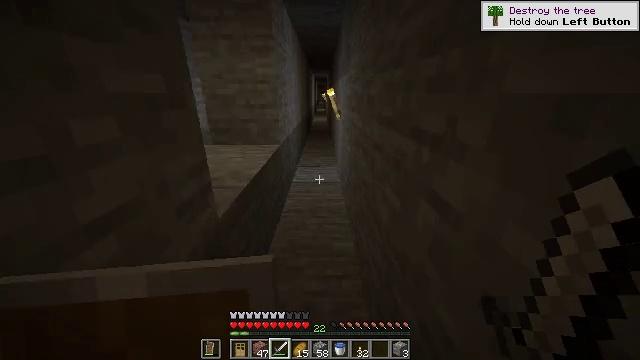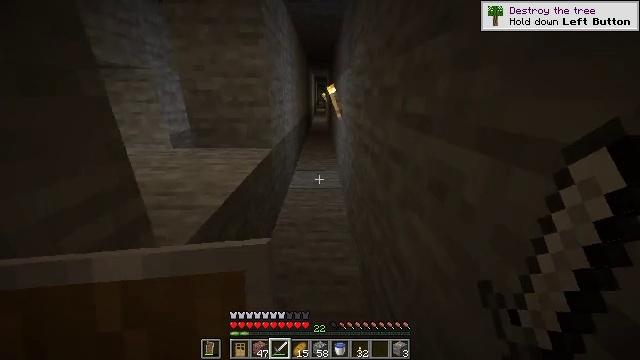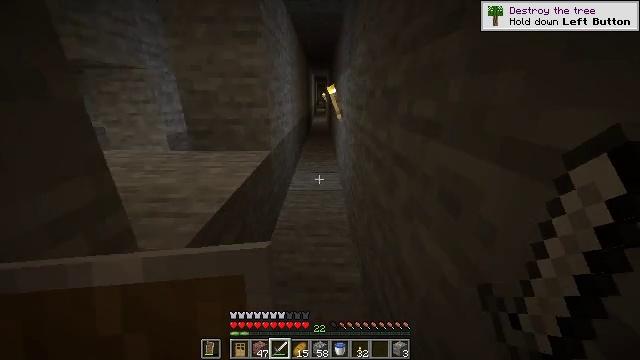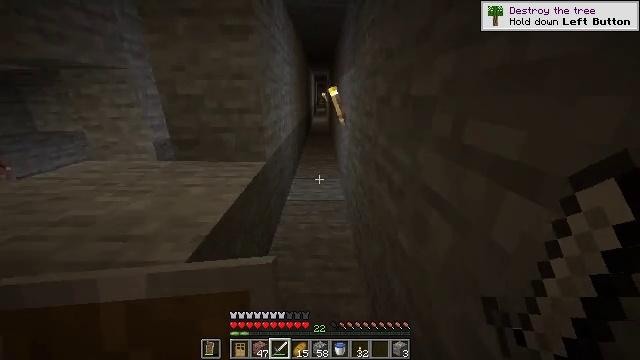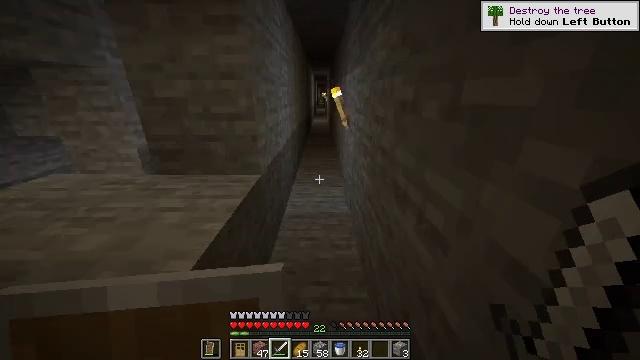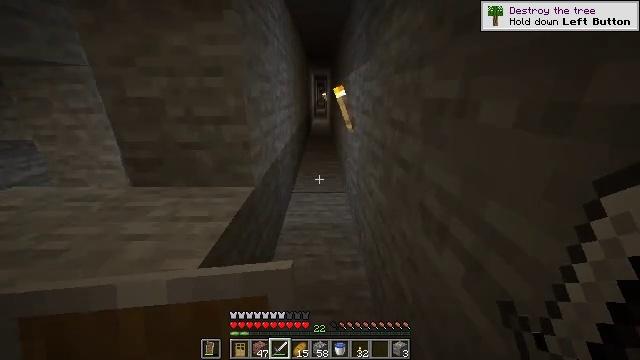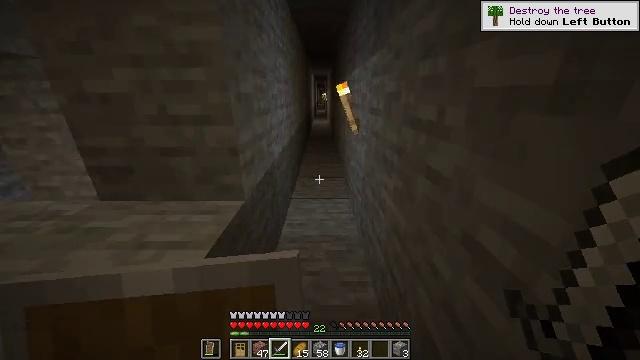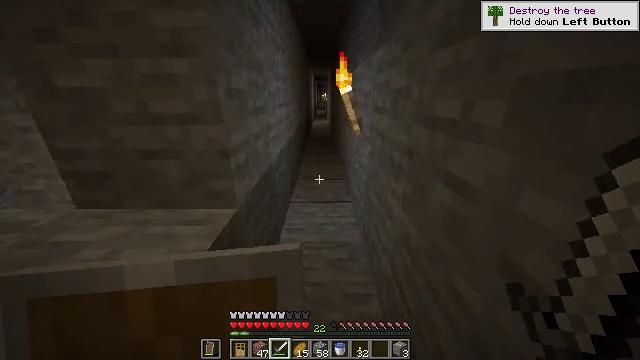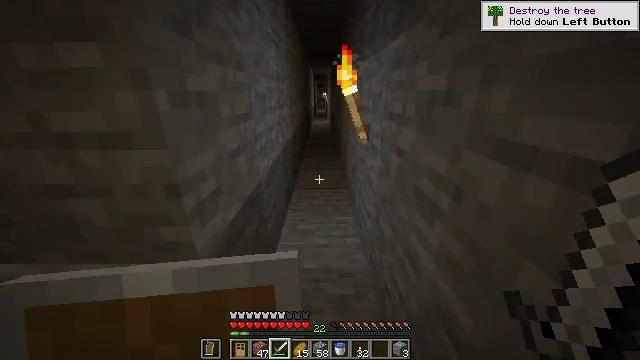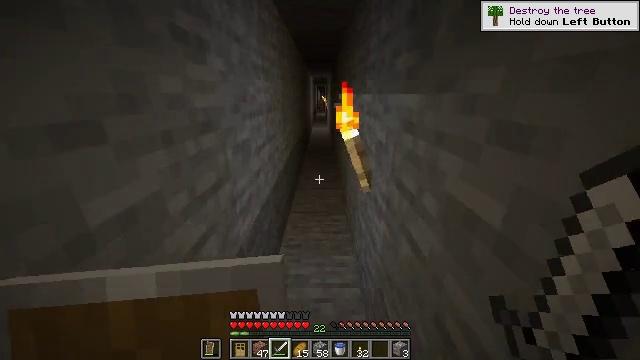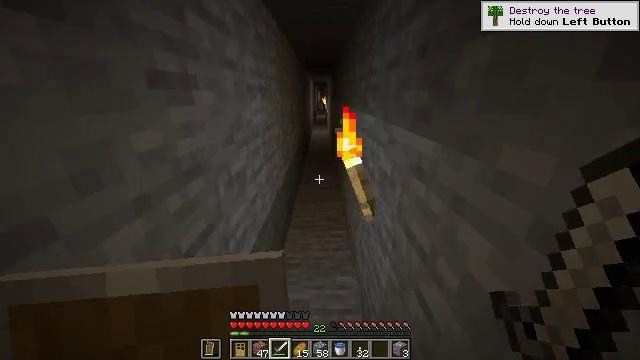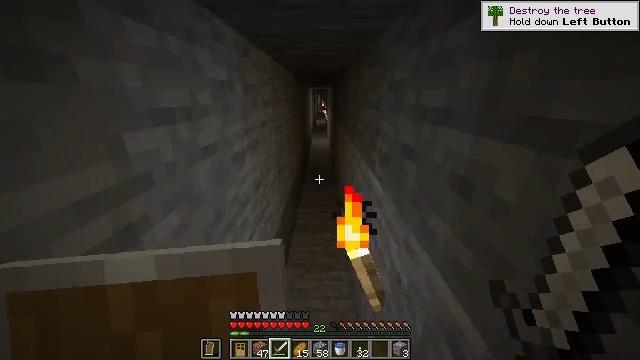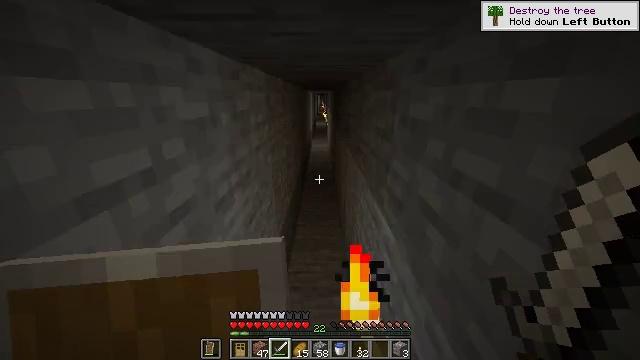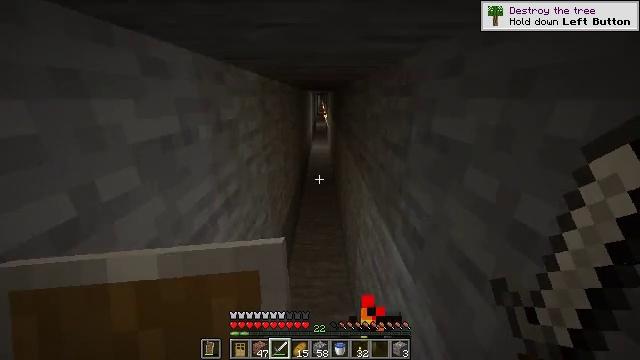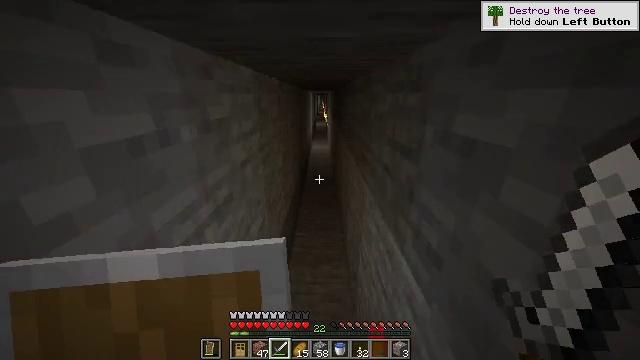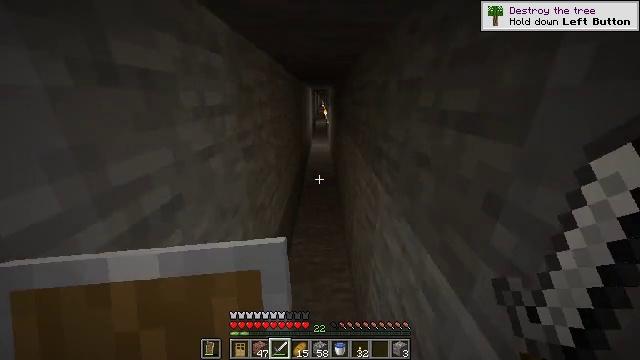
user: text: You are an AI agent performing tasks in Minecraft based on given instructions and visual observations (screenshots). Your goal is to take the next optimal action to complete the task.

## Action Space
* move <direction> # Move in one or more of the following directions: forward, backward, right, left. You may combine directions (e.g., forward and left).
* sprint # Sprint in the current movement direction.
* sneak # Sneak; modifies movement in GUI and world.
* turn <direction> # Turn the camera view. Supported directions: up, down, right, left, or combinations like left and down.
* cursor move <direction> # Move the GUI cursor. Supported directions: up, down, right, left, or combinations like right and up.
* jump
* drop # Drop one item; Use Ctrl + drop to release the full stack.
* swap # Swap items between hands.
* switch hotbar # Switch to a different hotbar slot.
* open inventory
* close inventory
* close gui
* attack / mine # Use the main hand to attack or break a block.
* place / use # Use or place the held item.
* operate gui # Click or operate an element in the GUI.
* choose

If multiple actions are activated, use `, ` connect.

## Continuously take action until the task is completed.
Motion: motion action
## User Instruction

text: Gather gravel by digging.
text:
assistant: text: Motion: move forward
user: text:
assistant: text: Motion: move forward
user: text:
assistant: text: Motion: move forward
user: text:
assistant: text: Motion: move forward
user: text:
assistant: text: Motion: move forward
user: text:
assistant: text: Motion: move forward
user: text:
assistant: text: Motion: move forward
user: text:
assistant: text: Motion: move forward
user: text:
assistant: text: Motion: move forward, jump
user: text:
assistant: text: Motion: move forward, jump
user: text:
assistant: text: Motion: move forward, jump
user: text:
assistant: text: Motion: move forward, jump
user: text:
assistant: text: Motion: move forward, jump
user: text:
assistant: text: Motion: move forward, jump
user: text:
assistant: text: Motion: move forward, jump
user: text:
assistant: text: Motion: move forward, jump
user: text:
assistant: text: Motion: move forward, jump
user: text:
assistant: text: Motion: move forward, jump
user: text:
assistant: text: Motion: move forward, jump
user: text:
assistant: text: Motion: move forward, jump
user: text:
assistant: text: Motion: move forward, jump
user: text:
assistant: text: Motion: move forward, jump
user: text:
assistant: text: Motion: move forward, jump
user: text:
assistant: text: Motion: move forward, jump
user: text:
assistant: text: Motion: move forward, jump
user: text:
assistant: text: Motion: move forward, jump
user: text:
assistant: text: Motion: move forward, jump
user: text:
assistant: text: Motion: move forward, jump
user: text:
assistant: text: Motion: move forward, jump
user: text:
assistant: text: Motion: move forward, jump